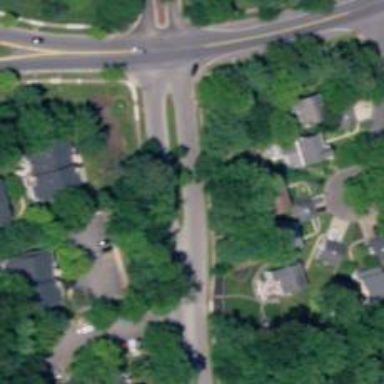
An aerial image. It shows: Residential road.